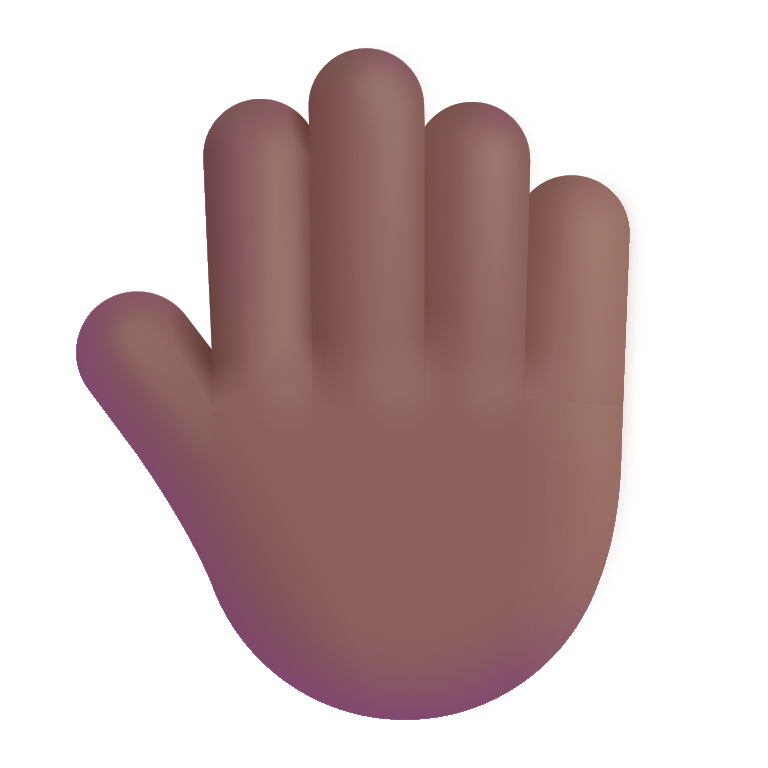
raised back of hand color  dark